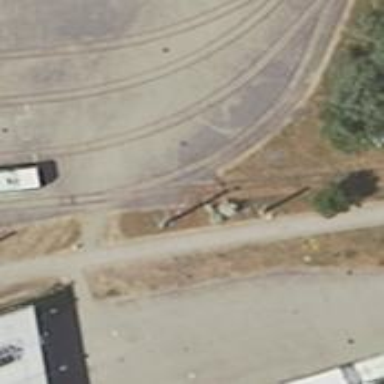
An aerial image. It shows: Tram railway yard with electrified contact line.